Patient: sex F, age 82
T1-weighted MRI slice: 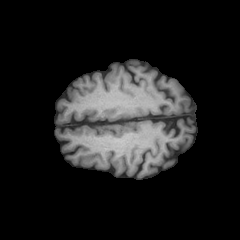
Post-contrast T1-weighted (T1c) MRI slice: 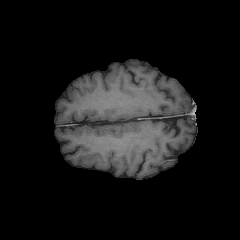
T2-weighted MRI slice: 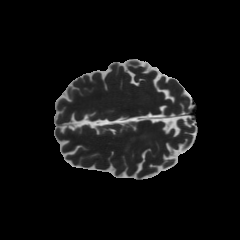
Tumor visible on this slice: yes
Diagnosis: Glioblastoma, IDH-wildtype
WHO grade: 4